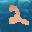
Label: 2